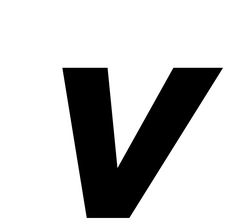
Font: InstrumentSans-Italic_Bold_Italic